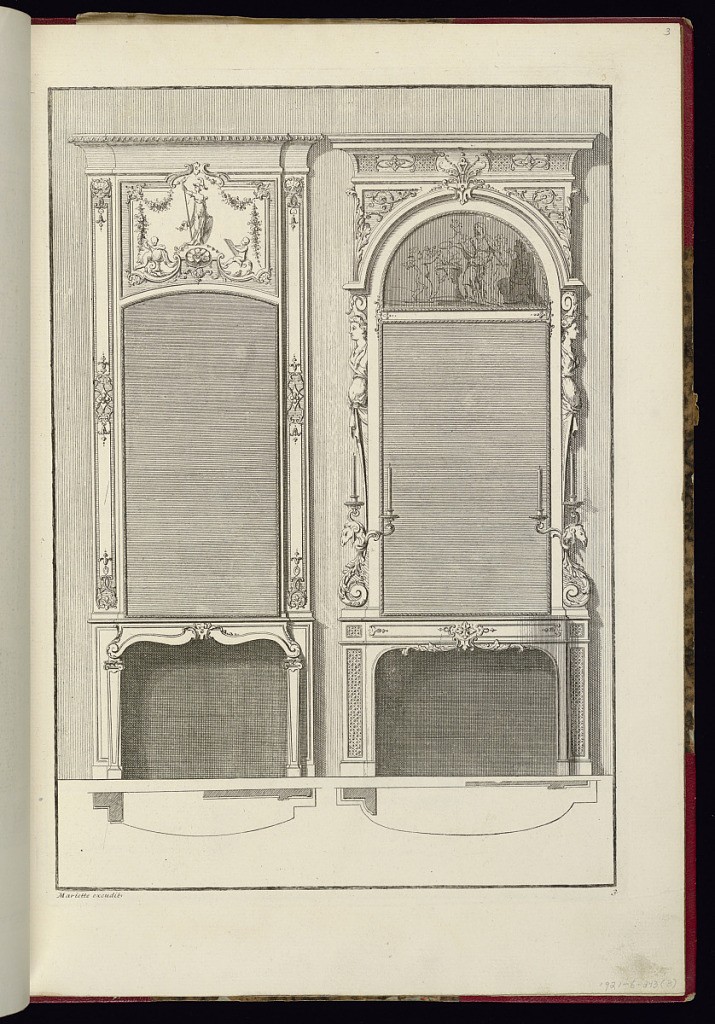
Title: Two Chimneypiece Designs
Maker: Jacques-François Blondel, French, 1705–1774
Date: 1727
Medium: Etching on laid paper
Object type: Print
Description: Two chimneypiece designs, each with over mantle mirrors. The chimneypiece on the left has a bow-shaped shelf, at the central point of which is a scallop form framed by scrolling acanthus leaves. The panel above the mirror features Minerva on a stepped pedestal; to her left is a putto with a compass and a globe, and to her right, a putto with a drawing pad. A garland of flowers is draped over the figures. The chimneypiece on the right features a rosette at the center of the shelf. There are sheep-headed candelabrum on either side of the mirror, as well as caryatids supporting the entablature. At the top of the mirror is a semicircle scene depicting a vestal making a sacrifice at a flaming altar. The plate is signed with the publisher's name and there is light indication in red of a plate number at the upper right plate.